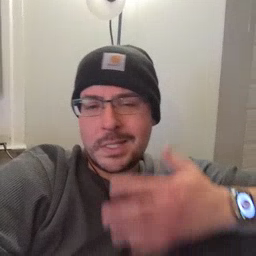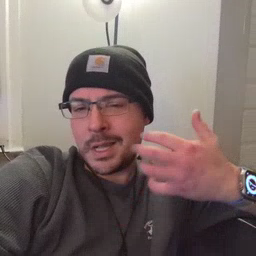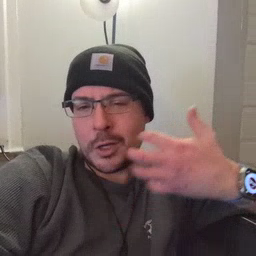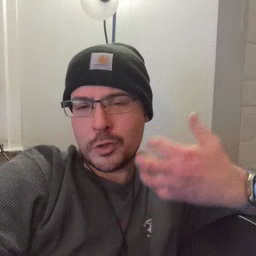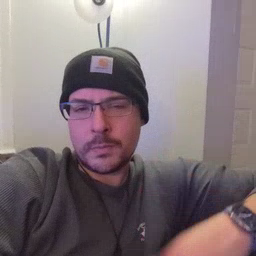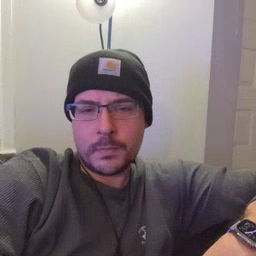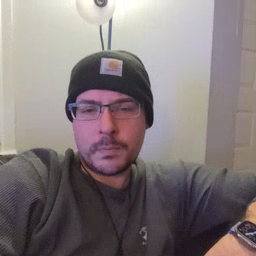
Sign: tiger